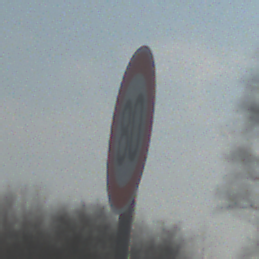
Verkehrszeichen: Geschwindigkeit80
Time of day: MorningAfternoon
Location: Outdoor (Suburban)
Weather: PartlyCloudy
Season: NotSpecified
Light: Natural